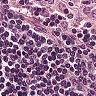
Metastatic tissue present: no